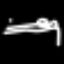
Label: bed